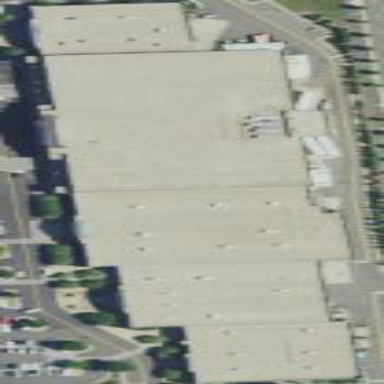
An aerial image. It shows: Retail building with flat roof.